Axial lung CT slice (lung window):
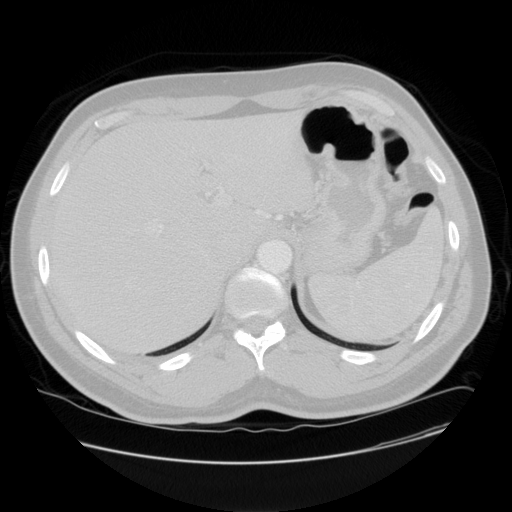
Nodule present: no